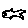
Label: fish